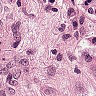
Metastatic tissue present: yes